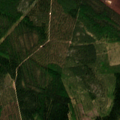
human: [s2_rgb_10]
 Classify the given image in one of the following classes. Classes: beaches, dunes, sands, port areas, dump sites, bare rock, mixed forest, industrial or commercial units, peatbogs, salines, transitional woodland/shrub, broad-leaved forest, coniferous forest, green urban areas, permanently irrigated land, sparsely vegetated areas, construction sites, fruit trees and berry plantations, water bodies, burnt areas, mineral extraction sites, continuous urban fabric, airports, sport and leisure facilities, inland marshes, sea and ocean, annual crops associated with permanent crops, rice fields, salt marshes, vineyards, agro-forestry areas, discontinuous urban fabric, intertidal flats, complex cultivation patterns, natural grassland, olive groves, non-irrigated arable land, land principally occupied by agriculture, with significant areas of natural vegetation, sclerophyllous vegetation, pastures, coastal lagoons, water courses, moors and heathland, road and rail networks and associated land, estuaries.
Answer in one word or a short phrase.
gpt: coniferous forest, mixed forest, transitional woodland/shrub